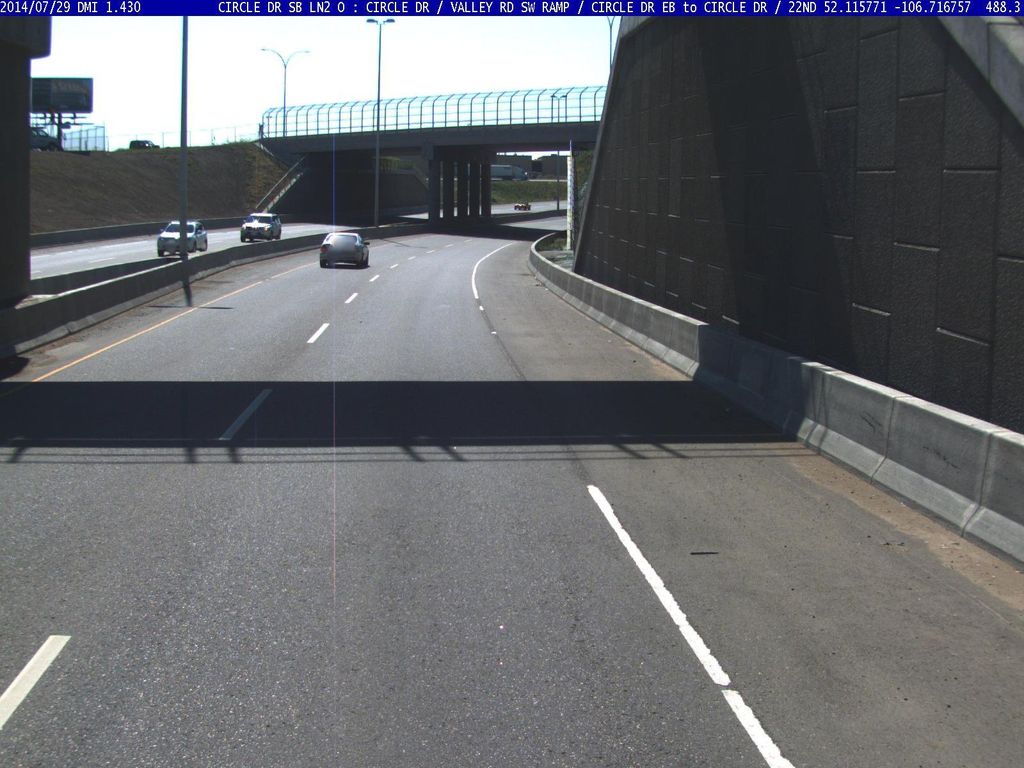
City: saskatoon